Question: I'm currently using this great plugin called <URL> for highlighting text on a page when they type in a filter field.
This works great, except for recently we updated from a very old version of jQuery (1.8.2 to 1.11.0) and this no longer works as expected in IE (all versions). It seems to break up single text nodes into a text-node for each searched item. This is problematic when I have it constantly adding & removing the highlighting on a 'keyup' event.
Here's a screenshot of what used to be a single text node now appearing as multiple in the IE11 inspector.

---
## I've put together a demo that breaks in the same way in IE here
Any ideas of how to improve this plugin to make it work as it should? I'll be sure to make a pull request to him on GitHub so others can benefit as well!
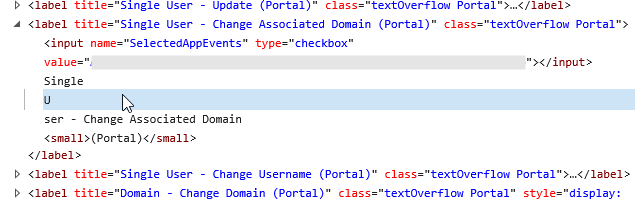
Answer: I ran into the same issue, and have isolated it to incorrect behavior of the implementation of the native DOM normalize() function in IE11. I've posted some reproduction steps and a workaround on my question:
<URL>